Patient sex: F
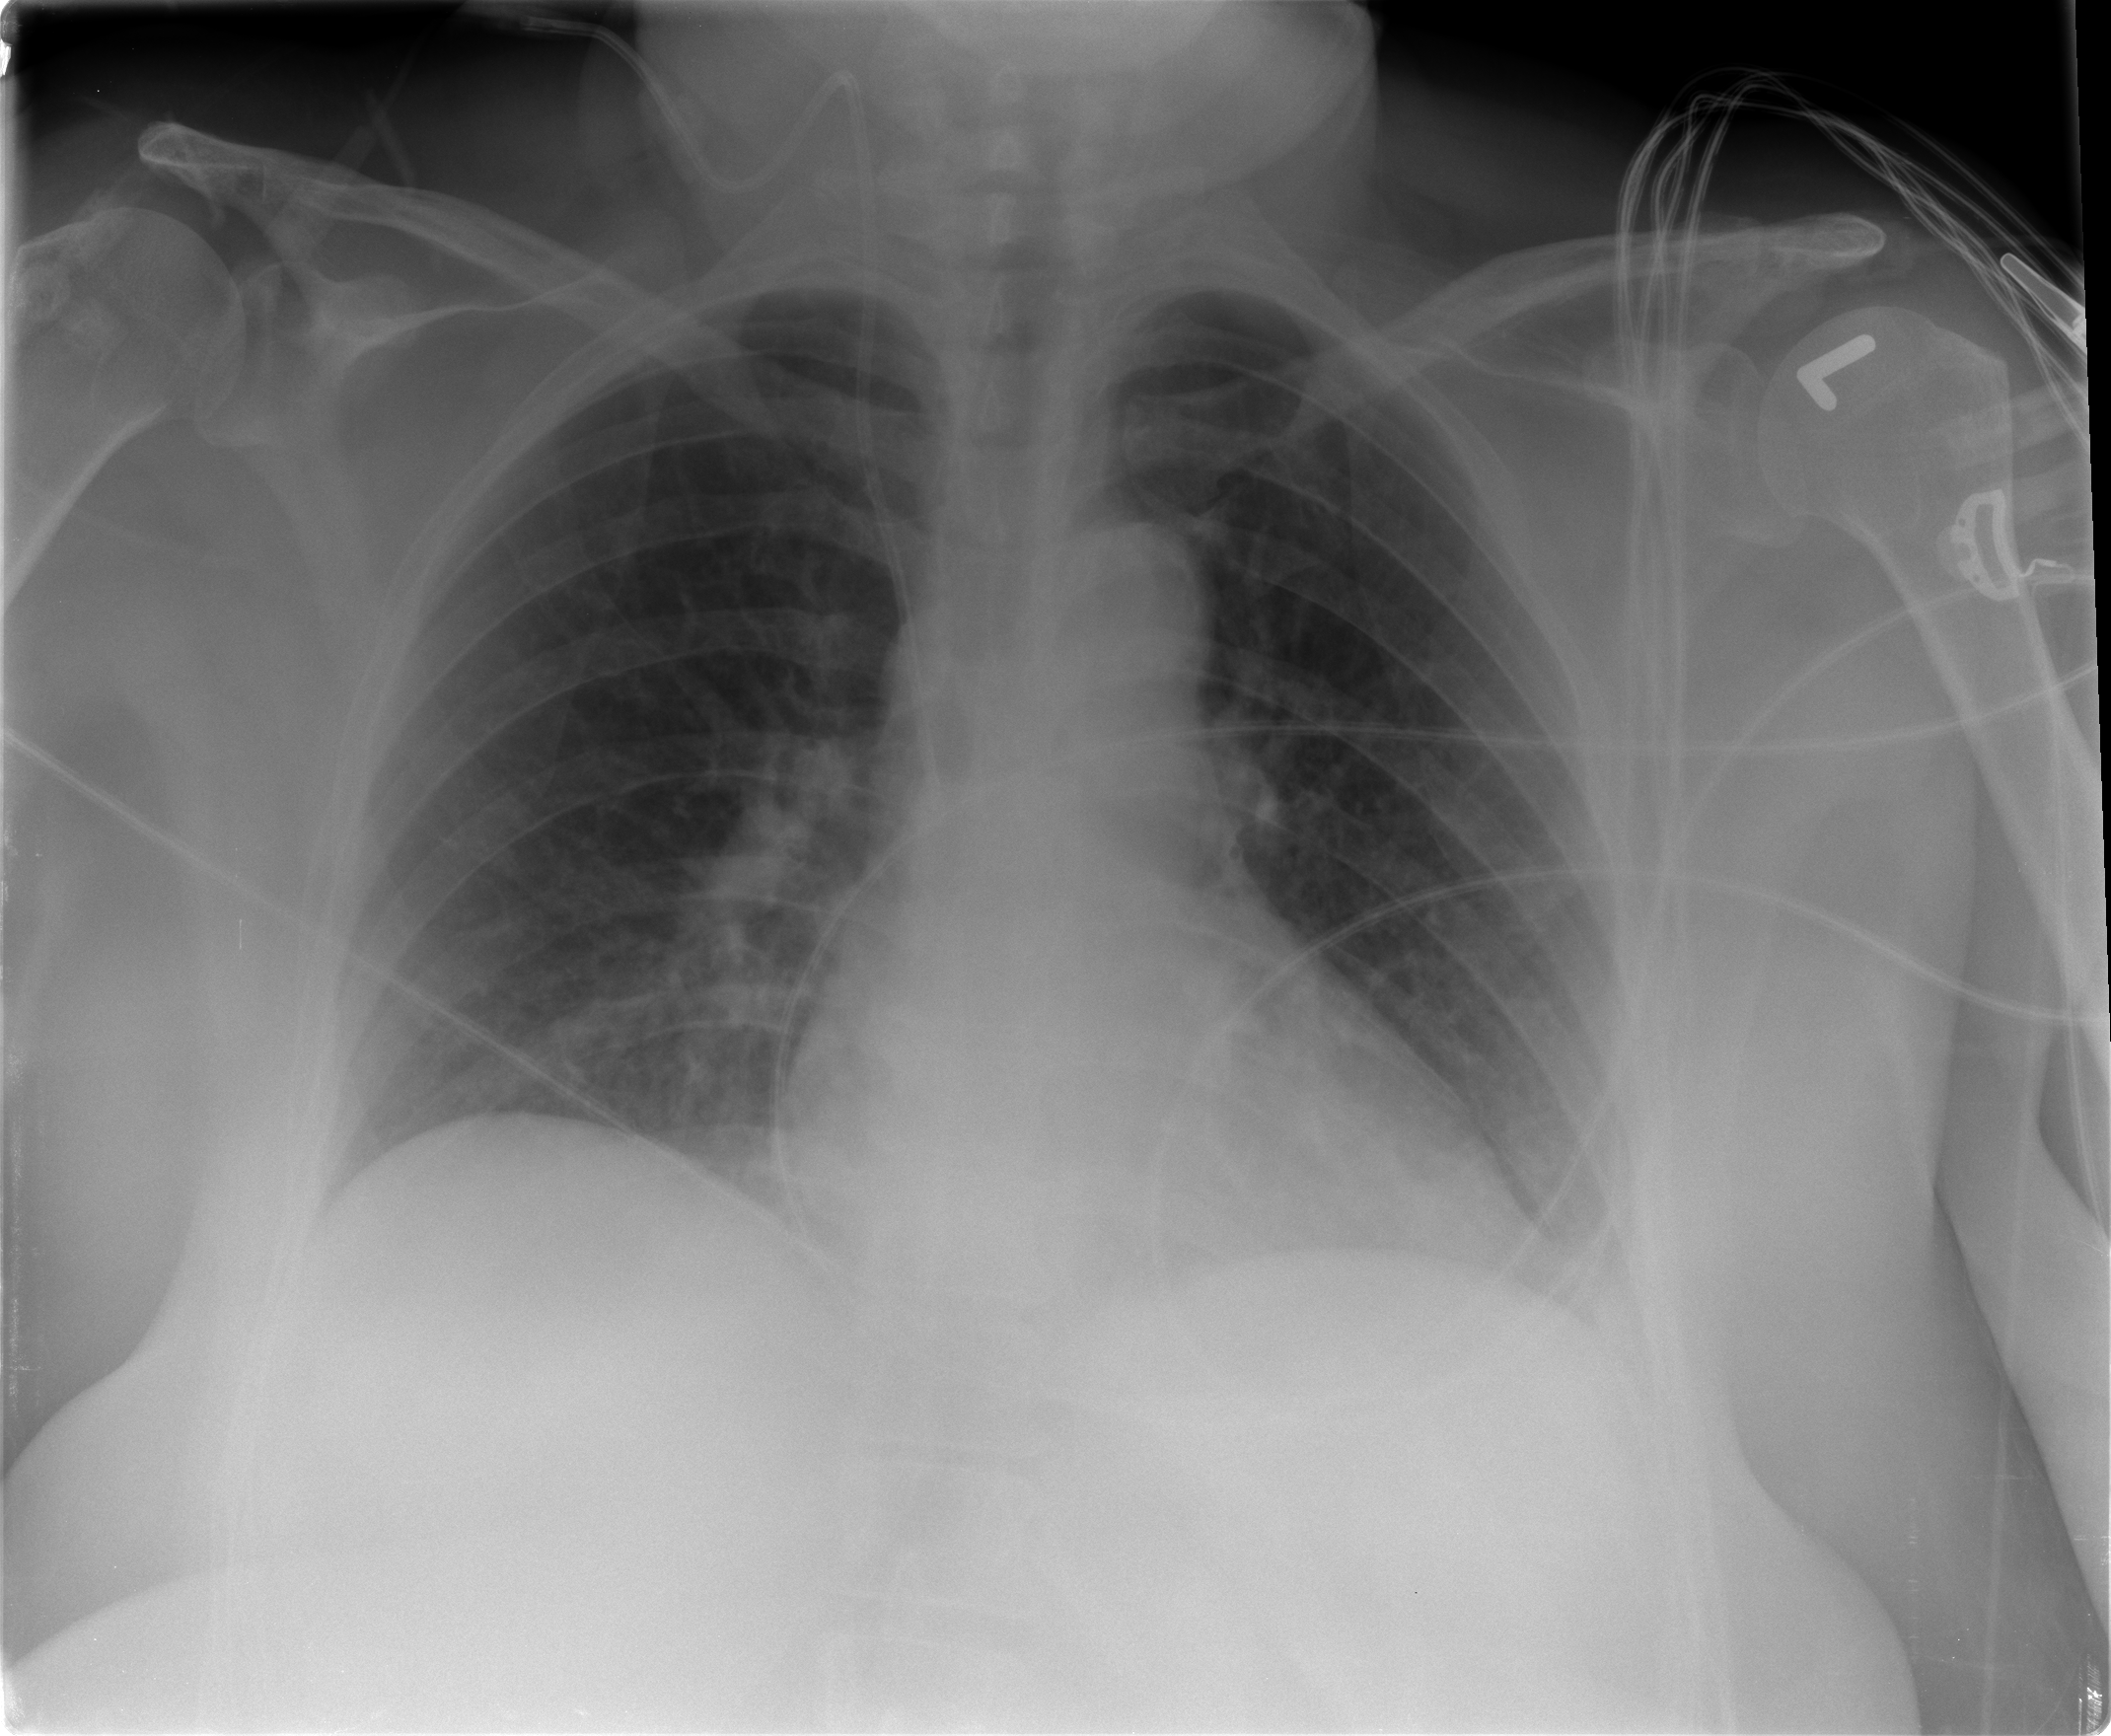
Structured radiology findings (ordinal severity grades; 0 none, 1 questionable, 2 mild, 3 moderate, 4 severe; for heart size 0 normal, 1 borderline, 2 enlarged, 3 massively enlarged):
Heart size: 0
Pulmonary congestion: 1
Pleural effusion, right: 0
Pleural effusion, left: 1
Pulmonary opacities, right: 0
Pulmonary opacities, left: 0
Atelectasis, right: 1
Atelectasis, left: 1